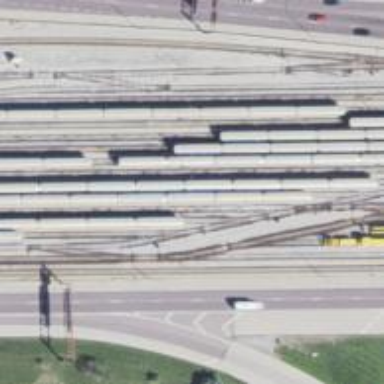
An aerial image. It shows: Yard area with electrified rail tracks.